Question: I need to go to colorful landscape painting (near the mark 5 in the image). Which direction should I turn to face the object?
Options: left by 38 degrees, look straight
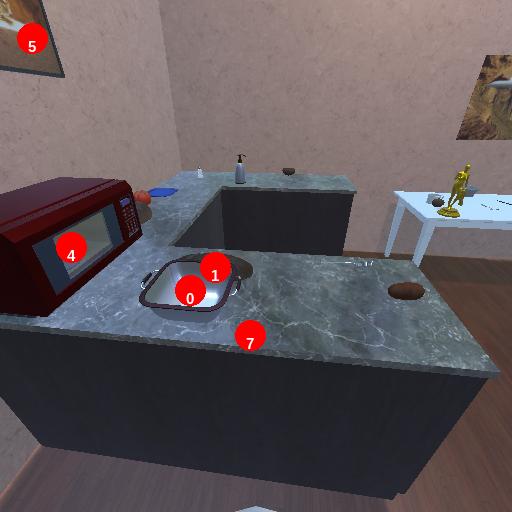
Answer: left by 38 degrees